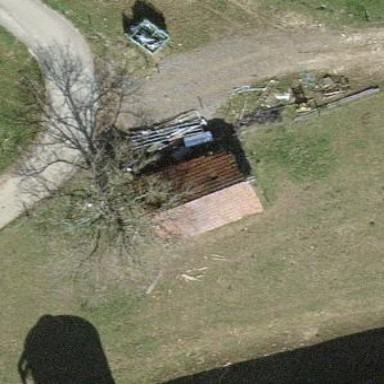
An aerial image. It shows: Farm building.